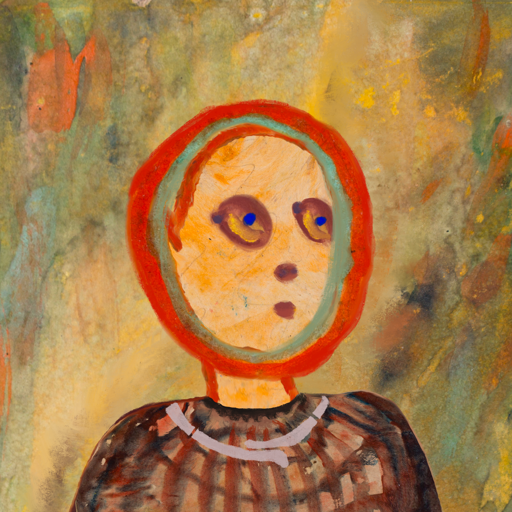
Background: Comrade, Head And Neck Side: Experience, Face Side: Mother_And_Son_Son, Bust: Orphan, Hair Side: Sisters, Head Accessory: Blank, Second Necklace: Blank, Necklace: Hypocrite_2, Baby: Blank